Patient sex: M
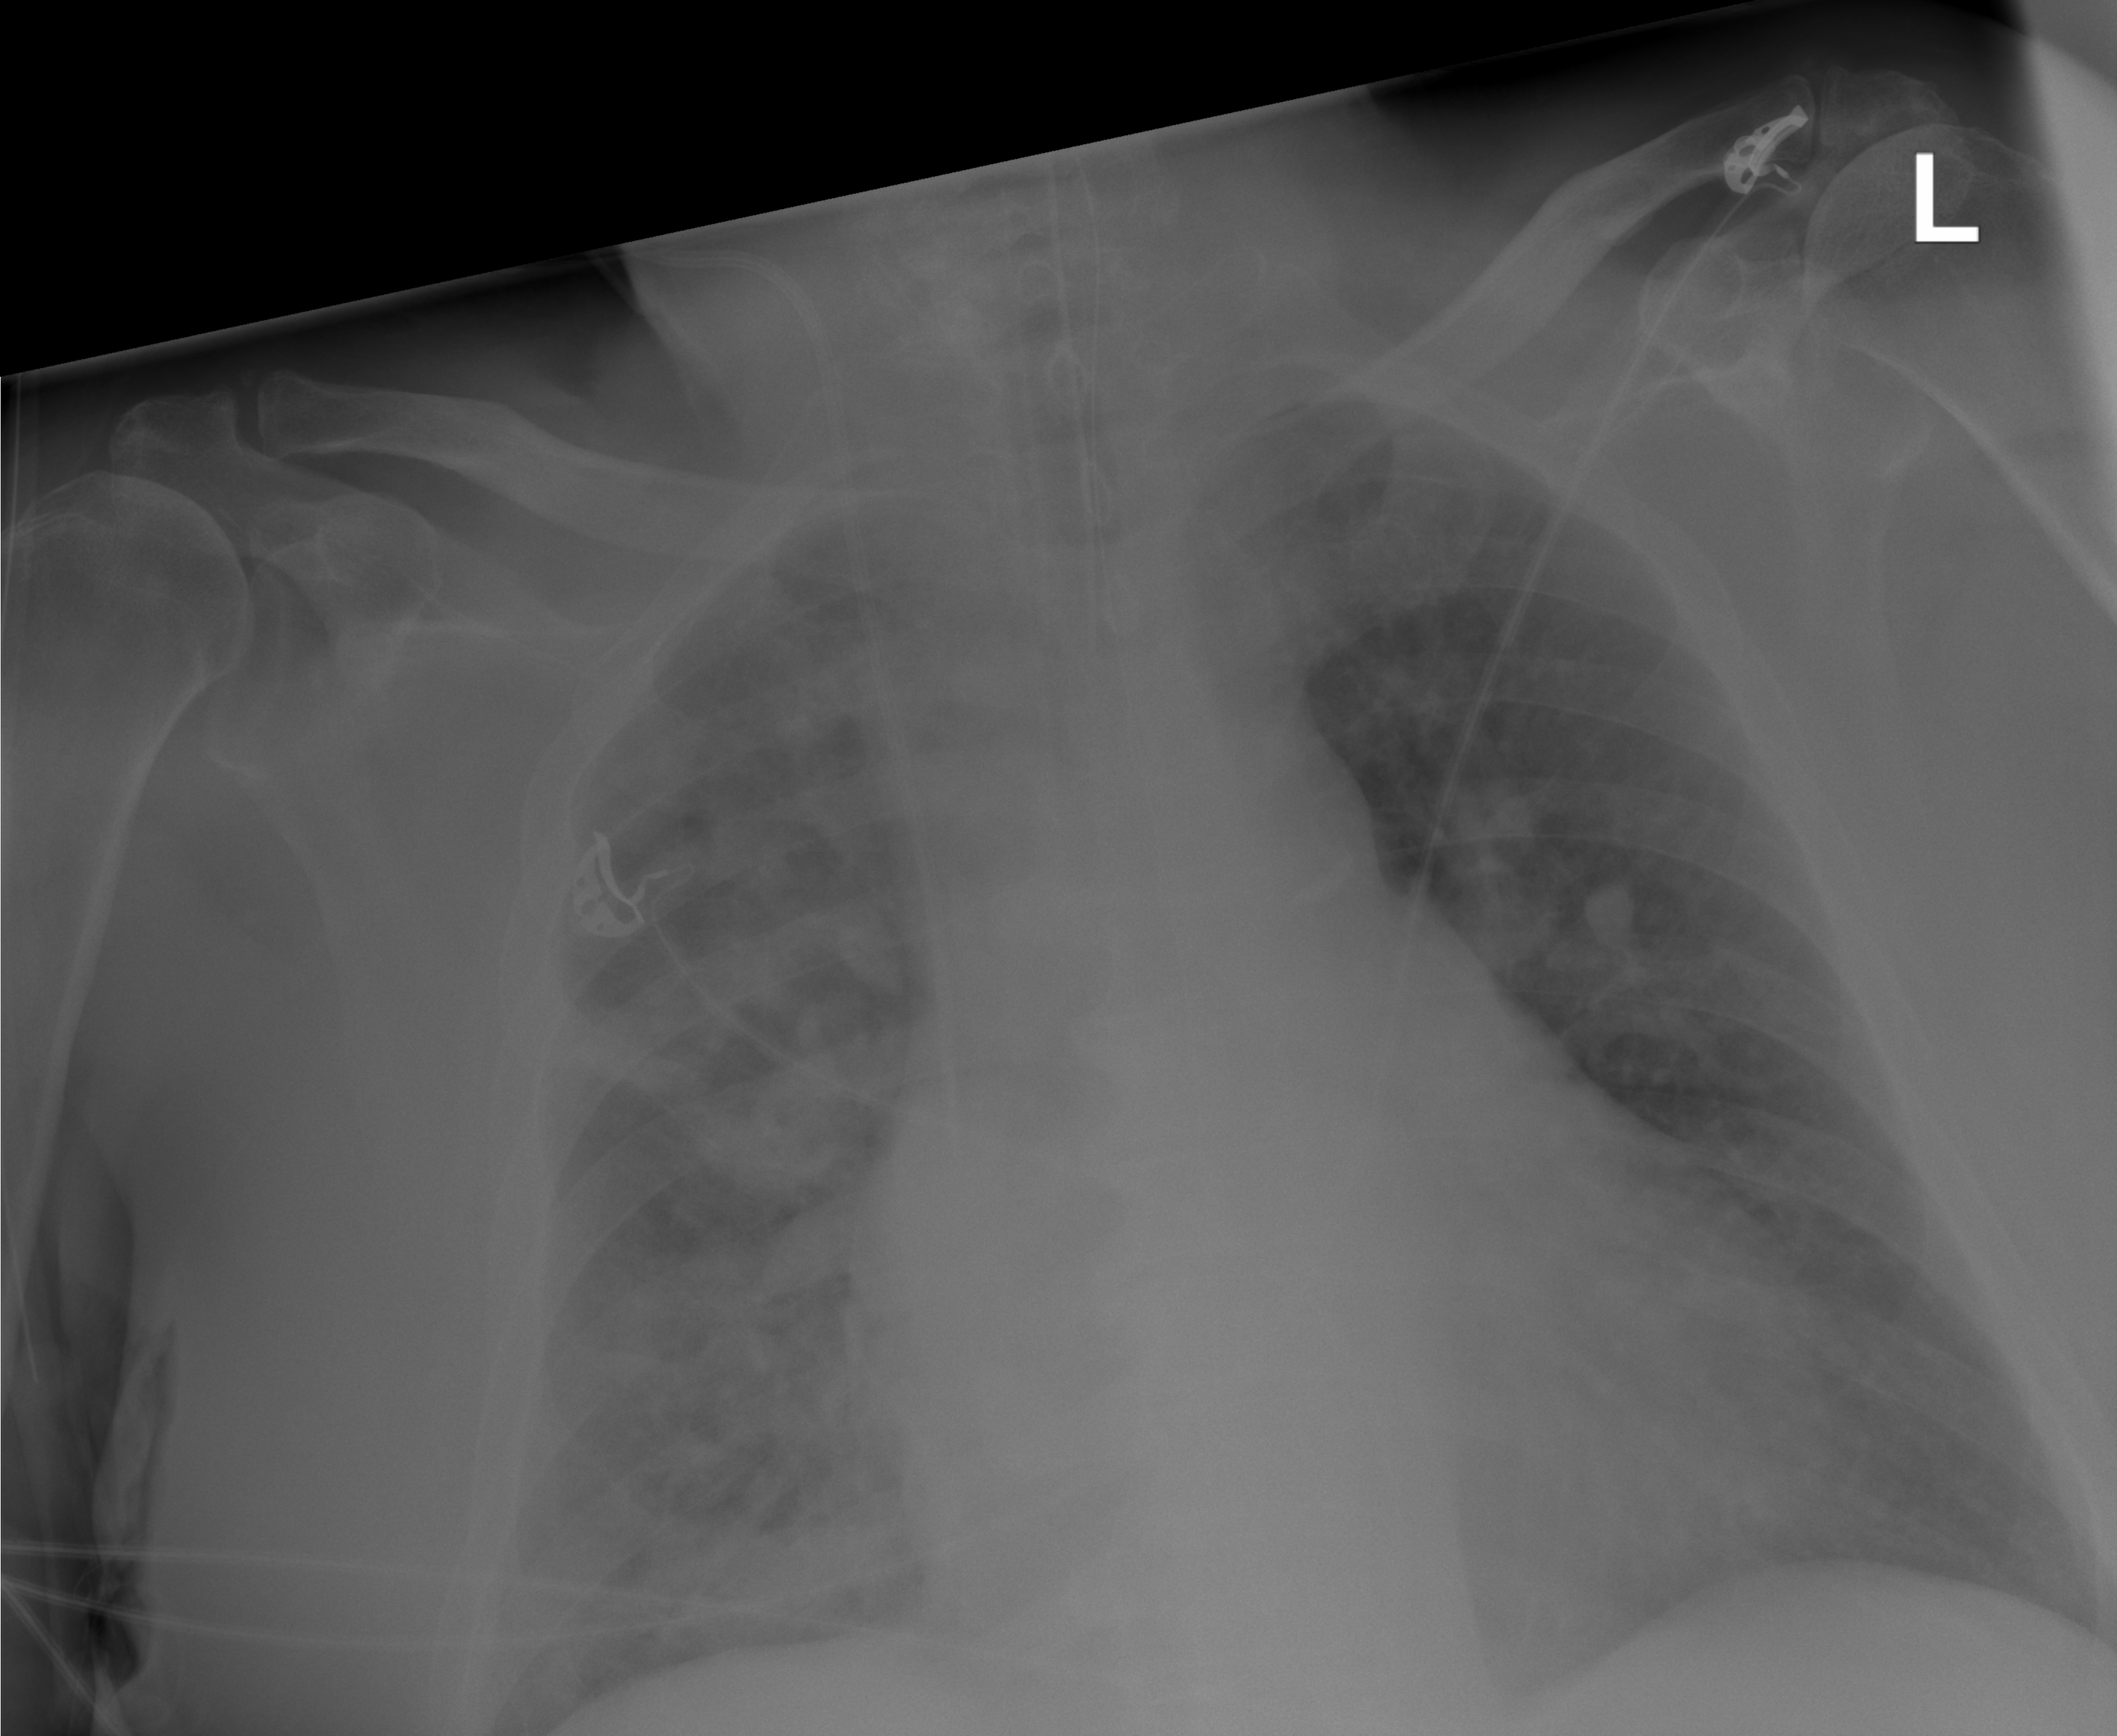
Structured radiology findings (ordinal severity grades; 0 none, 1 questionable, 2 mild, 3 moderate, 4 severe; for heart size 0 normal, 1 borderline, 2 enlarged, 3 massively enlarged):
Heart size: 2
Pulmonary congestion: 0
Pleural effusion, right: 0
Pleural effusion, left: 0
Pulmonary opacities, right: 3
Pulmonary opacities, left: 0
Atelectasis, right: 2
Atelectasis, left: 0